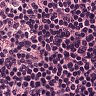
Metastatic tissue present: no